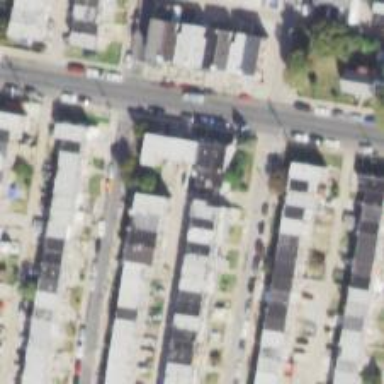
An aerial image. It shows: Alleyway designated as service road.